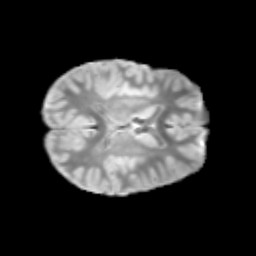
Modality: T2w
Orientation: axial
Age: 9
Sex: male
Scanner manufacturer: siemens
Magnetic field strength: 3 T
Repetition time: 3.8 s
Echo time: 0.07 s